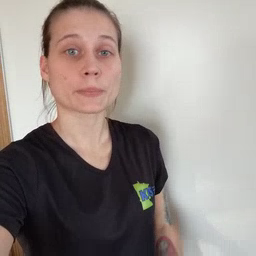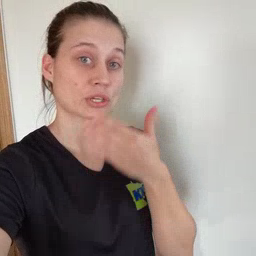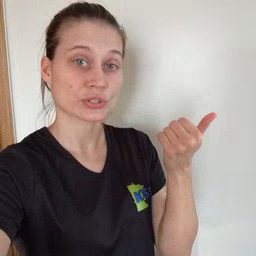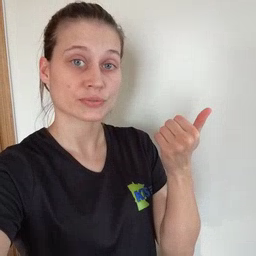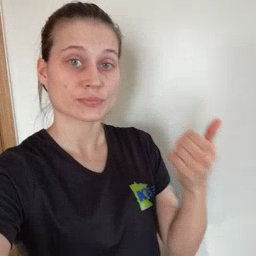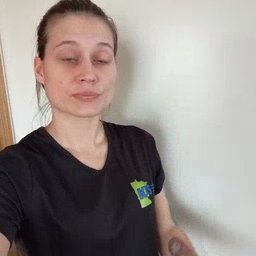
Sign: better